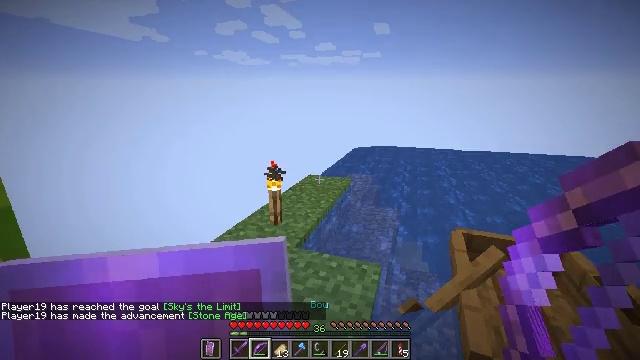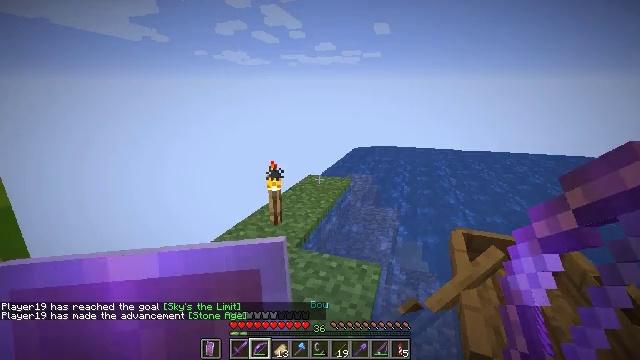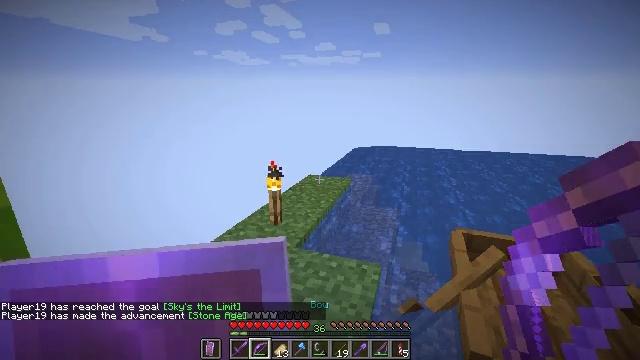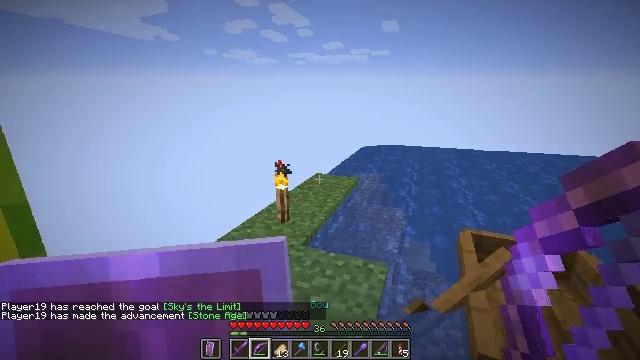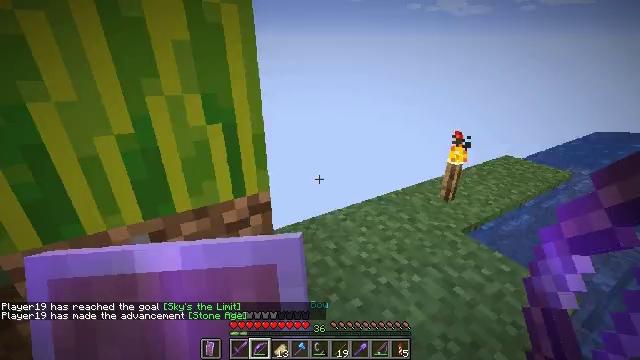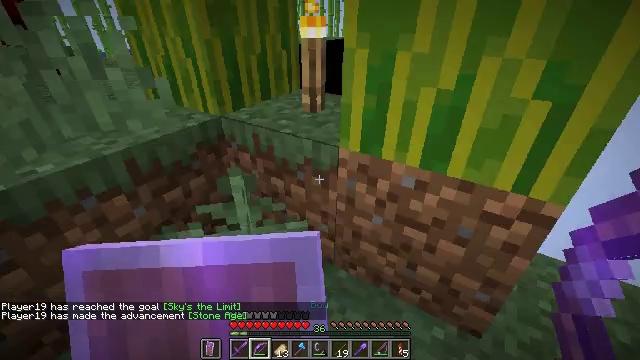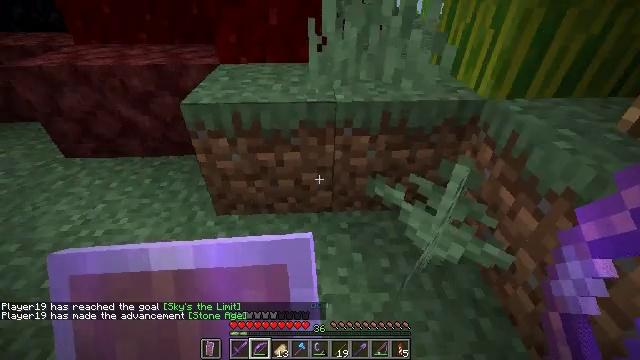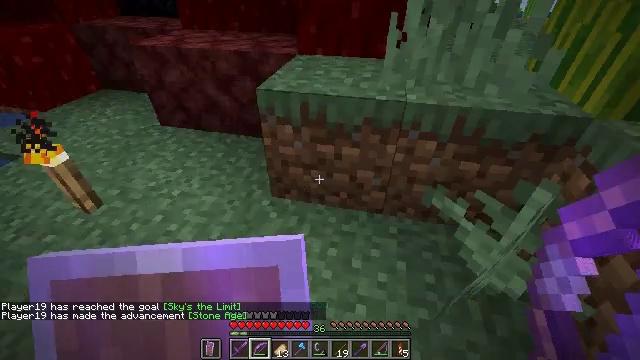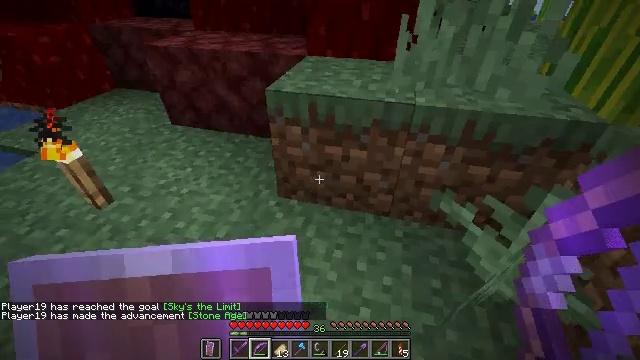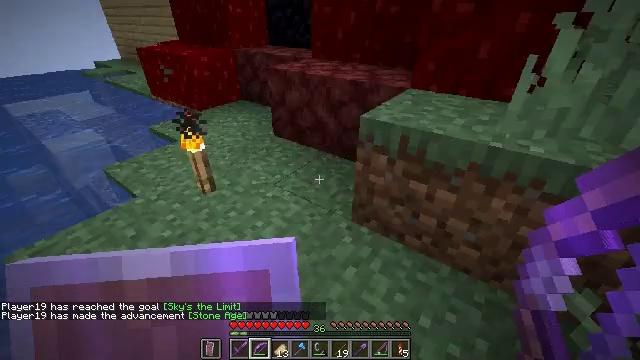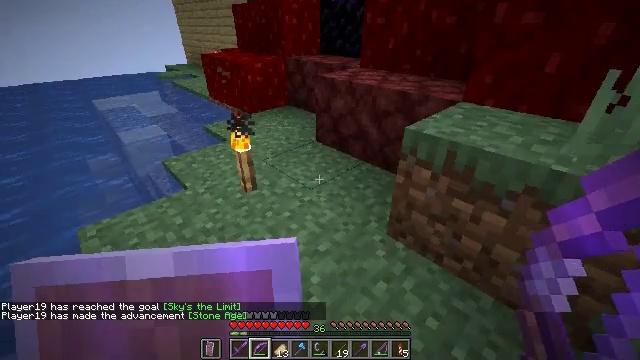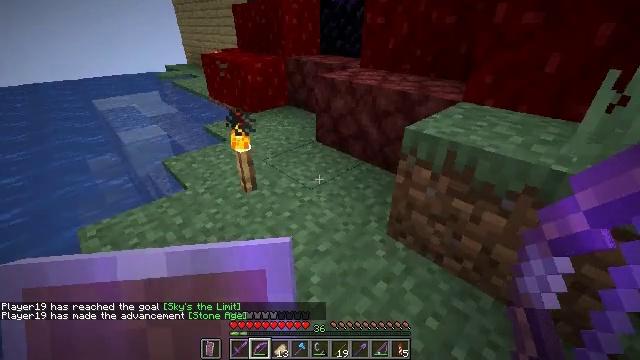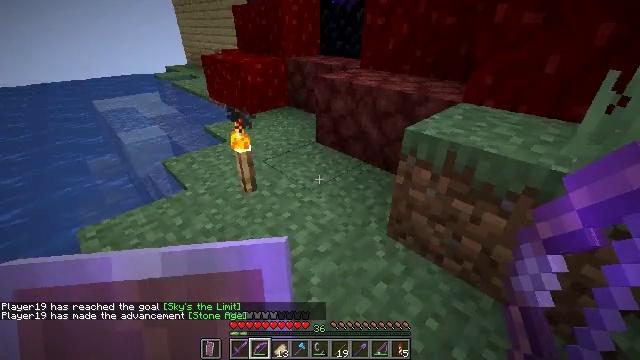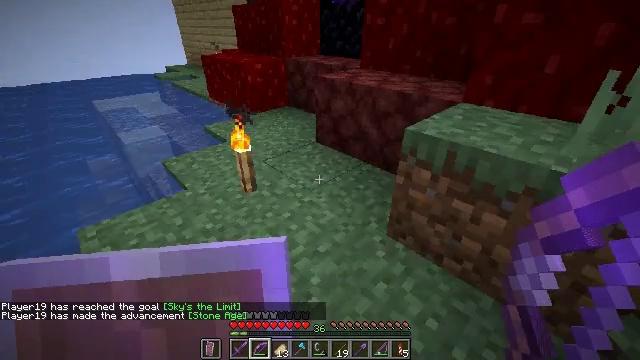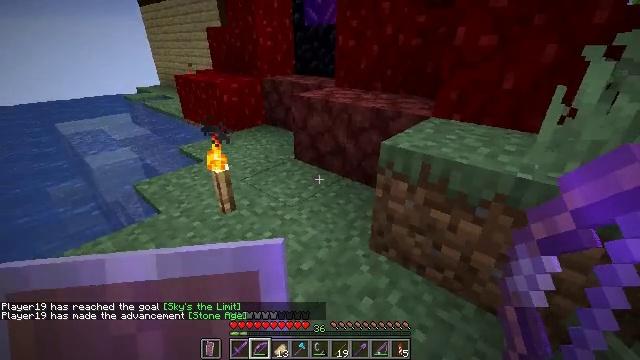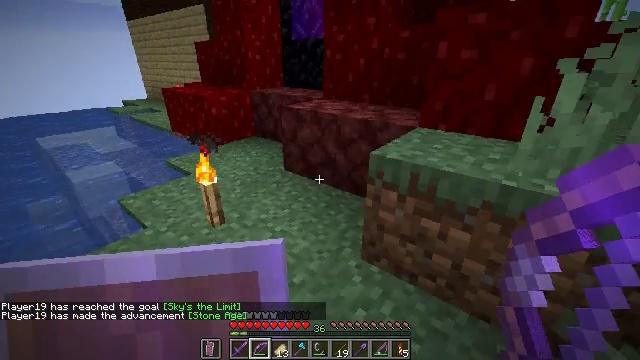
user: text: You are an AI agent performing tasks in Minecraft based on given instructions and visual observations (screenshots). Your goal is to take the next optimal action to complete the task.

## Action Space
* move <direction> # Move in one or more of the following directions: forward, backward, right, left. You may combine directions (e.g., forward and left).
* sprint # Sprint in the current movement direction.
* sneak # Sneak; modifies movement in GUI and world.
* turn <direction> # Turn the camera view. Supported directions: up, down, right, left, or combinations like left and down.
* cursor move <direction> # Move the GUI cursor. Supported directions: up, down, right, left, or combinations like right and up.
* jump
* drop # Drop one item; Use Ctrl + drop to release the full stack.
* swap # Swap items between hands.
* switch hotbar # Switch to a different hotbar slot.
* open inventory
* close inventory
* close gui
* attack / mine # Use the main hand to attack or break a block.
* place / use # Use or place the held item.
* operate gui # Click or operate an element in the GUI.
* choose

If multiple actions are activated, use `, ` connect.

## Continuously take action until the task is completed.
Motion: motion action
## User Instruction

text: Mine the yellow shulker box.
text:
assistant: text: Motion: no_op
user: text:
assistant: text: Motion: no_op
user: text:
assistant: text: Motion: turn left
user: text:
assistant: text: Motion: turn left and down
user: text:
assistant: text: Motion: turn left and down
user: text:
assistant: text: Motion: turn left and down
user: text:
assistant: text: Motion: turn left and down
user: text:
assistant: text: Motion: turn left
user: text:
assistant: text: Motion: turn left and up
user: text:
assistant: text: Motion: turn left and up
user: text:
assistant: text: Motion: no_op
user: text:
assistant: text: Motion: no_op
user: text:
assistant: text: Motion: no_op
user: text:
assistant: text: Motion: turn right and up
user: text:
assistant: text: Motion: move forward, turn right and up
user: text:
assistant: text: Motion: move forward
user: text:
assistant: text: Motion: move forward
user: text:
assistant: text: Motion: move forward
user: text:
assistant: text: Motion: move forward, sprint
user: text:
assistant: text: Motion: move forward, sprint
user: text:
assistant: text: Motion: move forward, sprint, turn left and up
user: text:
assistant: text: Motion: move forward, sprint, turn left and up
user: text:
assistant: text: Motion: move forward, sprint, turn left and up
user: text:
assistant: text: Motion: move forward, sprint
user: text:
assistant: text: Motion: move forward, sprint
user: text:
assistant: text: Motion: move forward, sprint
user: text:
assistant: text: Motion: move forward, sprint
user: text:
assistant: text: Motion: move forward, sprint
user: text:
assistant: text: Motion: move forward, sprint
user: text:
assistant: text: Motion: move forward, sprint